Question: I am using PHP-DI 6 Container in my PHP Project. At the very begging of my program I just initialize the container and get 'Application' class with all dependencies injected.
'''
$container = new Container();
$application = $container->get(Application::class);
$application->initialize();
$application->run();
'''
On the image below you can see classes that I use in my project.

Asterisk Dispatcher gets injected into Application class.
'''
private $asteriskDispatcher;
public function __construct(AsteriskDispatcher $asteriskDispatcher)
{
$this->asteriskDispatcher = $asteriskDispatcher;
}
'''
Then, inside 'AsteriskDispatcher' class I need to create a list of Asterisk Manager instances, which is going to contain some dependencies as well in near future.
I don't want to inherit container through the all classes. Is there a way to initialize PHP-DI container as singleton, so I can use it any moment I want to create some objects?
This is how I am doing this right now, I just create a new instance of PHP-DI container inside my 'AsteriskDispatcher' class and this looks so damn awful.
'''
class AsteriskDispatcher implements AsteriskDispatcherInterface
{
private $listOfAsteriskManagers;
public function __construct()
{
$configurations = AsteriskConnectionsConfiguration::$connectionsConfiguration;
$this->listOfAsteriskManagers = new \SplDoublyLinkedList();
$container = new Container();
foreach ($configurations as $configuration)
{
$this->listOfAsteriskManagers->push($container->make(AsteriskManager::class,
array('configuration' => $configuration)));
}
}
}
'''
I really want to understand how can I use PHP-DI container without breaking SOLID principles.
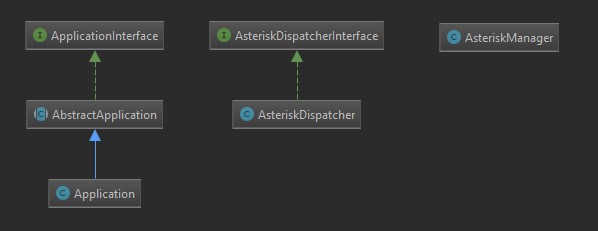
Answer: From the <URL>:
> That avoids coupling your code to the container. DI\FactoryInterface is automatically bound to DI\Container so you can inject it without any configuration.
So you should change your 'AsteriskDispatcher' constructor to be like:
'''
public function __construct(FactoryInterface $factory) {
// your code ...
// more of your code ...
$factory->make(AsteriskManager::class, ['configuration' => $configuration]);
// the rest of your code.
}
'''
PS: <URL>.